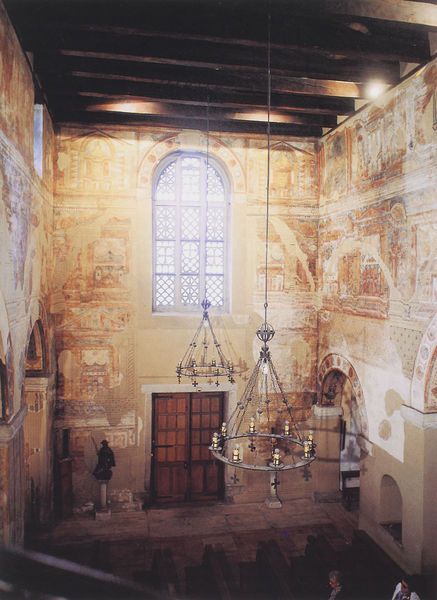
Titel: San Julián de los Prados in Oviedo
Standort: Oviedo, San Julián de los Prados (EU - E)
Schlagwörter: schatten, gelb, menschen, braun, fenster, holz, licht, raum, säulen, tür, zimmer, malerei, wand, kirche, boden, figur, decke, innen, bogen, kette, saal, romantik, wandmalerei, maler, kerzen, kronleuchter, leuchter, lüster, balken, durchgang, geländer, hoch, foto, bögen, burg, holzdecke, bänke, photo, quadrate, kirchenbänke, rundbögen, fresken, kapelle, fresko, fresco, freskos, holzbalken, romanisch, seiteneingang, deckenbalken, luster, handlauf, hängelampen, raumn, hängeleuchter, deckenleuchte, hirche, raum hoch, photho